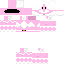
A female skeleton skin with pale skin, wearing brown long hair dressed in a blue hoodie and black pants, featuring a closed mouth.